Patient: sex F, age 71
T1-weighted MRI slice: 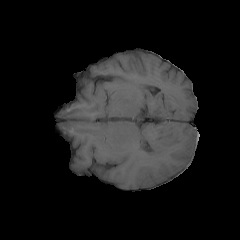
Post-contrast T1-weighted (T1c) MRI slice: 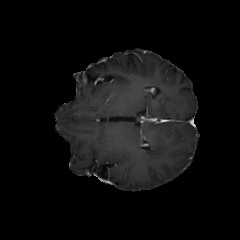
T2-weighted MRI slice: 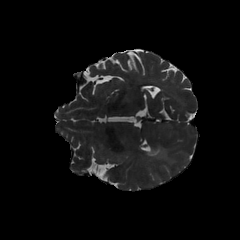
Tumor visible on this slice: yes
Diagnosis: Glioblastoma, IDH-wildtype
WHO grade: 4